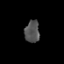
Tissue: prostate
Cell type: Myeloid cells
Senescence score: 0.3416
Nuclear area (px): 319
Mean DAPI intensity: 83.163